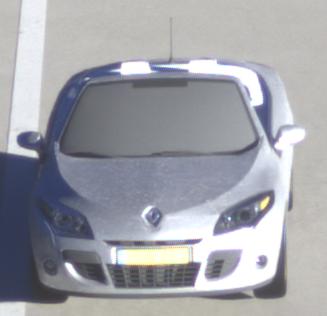
Make: Renault
Model: Mégane Coupé-Cabriolet 1.6 16V 110
Detailed model: Mégane (III) Coupé-Cabriolet
Model produced from: 2010/06
Model produced until: 2013/03
Doors: 2
Color: white
Road condition: dry road
Daytime: sunrise or sunset
Contrast: high contrast